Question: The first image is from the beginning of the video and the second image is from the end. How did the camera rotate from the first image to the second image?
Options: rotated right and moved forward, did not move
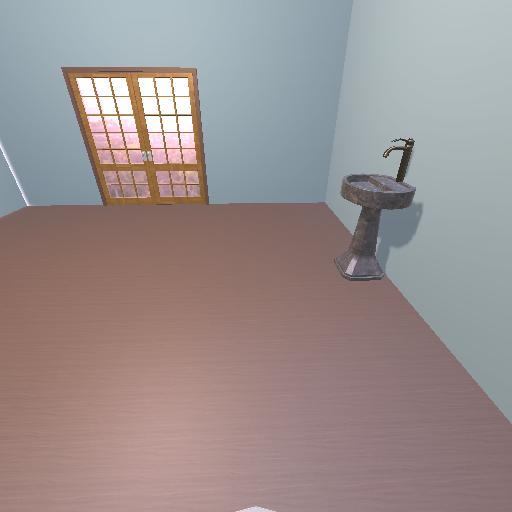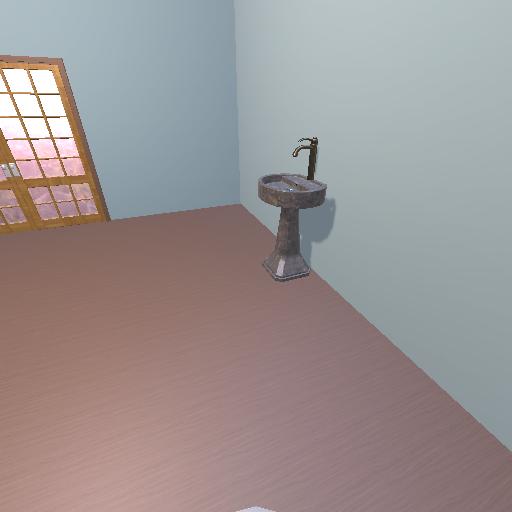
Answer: rotated right and moved forward